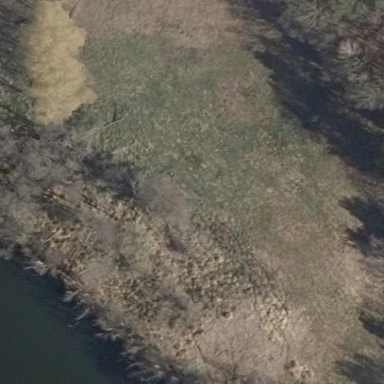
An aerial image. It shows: Wetland area characterized by wet meadow.